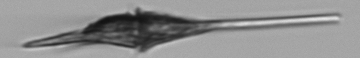
Label: Tripos_furca